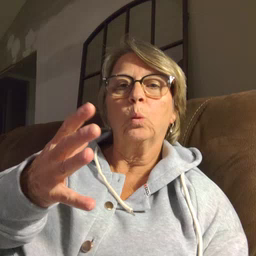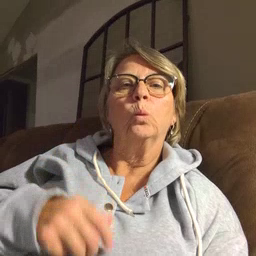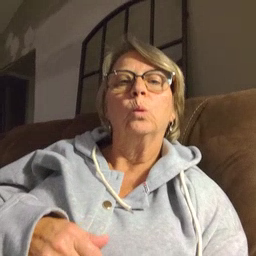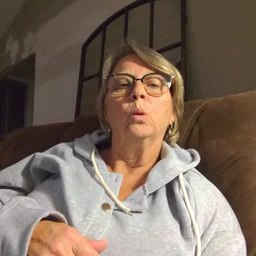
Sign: balloon